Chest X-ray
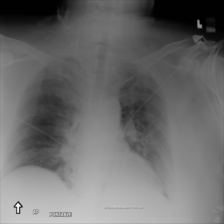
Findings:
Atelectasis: negative
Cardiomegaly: negative
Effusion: negative
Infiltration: negative
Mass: negative
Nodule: negative
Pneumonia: negative
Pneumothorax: negative
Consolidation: negative
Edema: negative
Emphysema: negative
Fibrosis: negative
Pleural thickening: negative
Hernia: negative